Question: So I input some data into textbox then I click this button
'''
private void button2_Click(object sender, EventArgs e)
{
command.Connection = connect;
if (idkaryawantxt.Text != "")
{
string q = "UPDATE tableAbsensi SET Absen_keluar =('" + (DateTime.Now.ToString("hh:mm")) + "') WHERE ID ='" + idkaryawantxt.Text.ToString() + "' AND Tanggal ='" + (DateTime.Now.ToString("MM-dd-yyyy")) +"'";
dosomething(q);
}
this.Close();
}
'''
Then it says
> No value given to one or more parameters
The table looked like this :

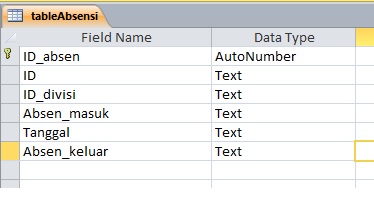
Answer: Check not only if 'idkaryawantxt' is empty but also if it is not null:
'''
if (string.IsNullOrEmpty(idkaryawantxt.Text))
{
var currentDateTime = DateTime.Now;
string q = "UPDATE tableAbsensi SET Absen_keluar ='"
+ currentDateTime.ToString("hh:mm") + "' WHERE ID ='"
+ idkaryawantxt.Text + "' AND Tanggal ='"
+ currentDateTime.ToString("MM-dd-yyyy") +"'";
dosomething(q);
}
'''
Secondly the brackets here '(DateTime.Now.ToString("hh:mm"))'and here '(DateTime.Now.ToString("MM-dd-yyyy"))' are not needed.
You do not need to convert 'idkaryawantxt.Text' to string ('idkaryawantxt.Text.ToString()'), as it is already a string.
You do not need brackets here 'SET Absen_keluar =('"'and here '"') WHERE ID ='"' .
What is more it might be useful to set the 'DateTime.Now' to a variable instead of calling it twice, because in some exceptional cases it could give you two different values.
And finally: avoid creating your queries in the way you did in this case. It is not an elegant way of creating queries + it is not secured against SQL injections.